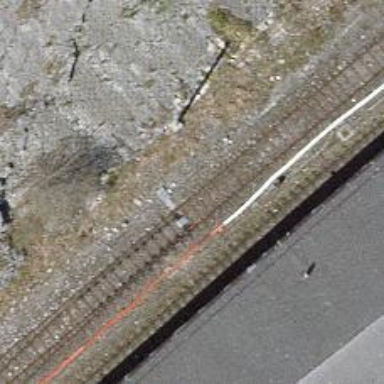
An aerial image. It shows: Railway switch.